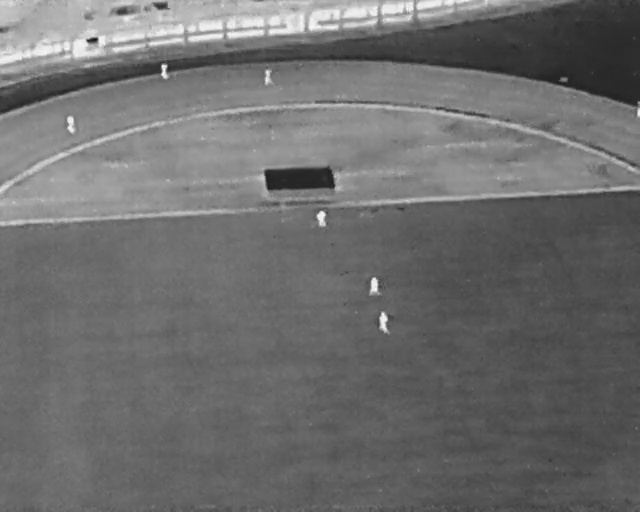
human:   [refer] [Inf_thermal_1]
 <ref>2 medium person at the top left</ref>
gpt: <box>[[9, 23, 12, 25, 2], [24, 12, 27, 14, 2]]</box>

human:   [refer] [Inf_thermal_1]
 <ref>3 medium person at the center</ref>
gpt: <box>[[57, 54, 60, 57, 2], [58, 61, 61, 64, 2], [48, 41, 51, 43, 2]]</box>